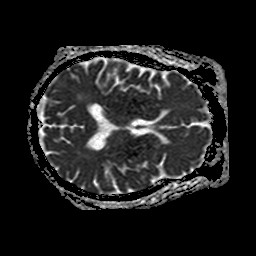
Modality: ADC
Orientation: axial
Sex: female
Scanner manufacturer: philips
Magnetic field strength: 1.5 T
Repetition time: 3.641 s
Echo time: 0.09255 s